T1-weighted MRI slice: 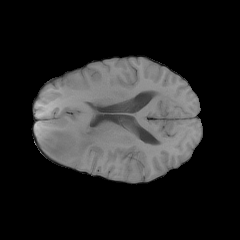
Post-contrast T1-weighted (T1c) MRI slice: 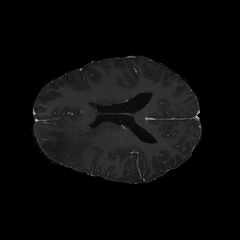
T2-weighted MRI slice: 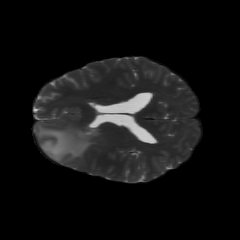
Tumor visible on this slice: yes